I will show an image sequence of human cooking. I have annotated the images with numbered circles. Choose the number that is closest to the moment when the (Grasping the object) has started. You are a five-time world champion in this game. Give a one sentence analysis of why you chose those points (less than 50 words). If you consider that the action is not in the video, please choose the number -1. Provide your answer at the end in a json file of this format: {"points": []}
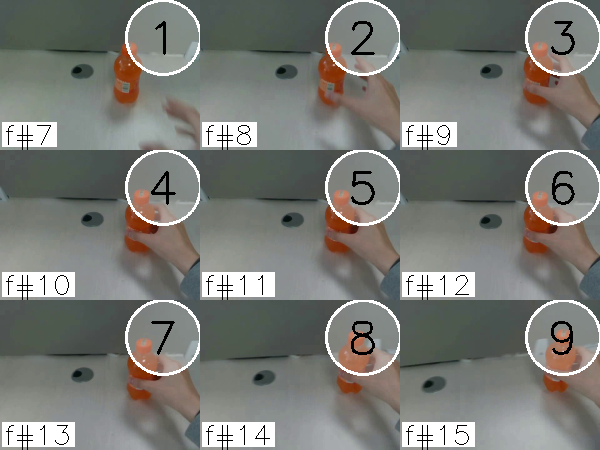
Frame 5 shows the clearest moment of hand-object contact.
{"points": [5]}